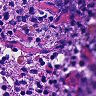
Metastatic tissue present: no